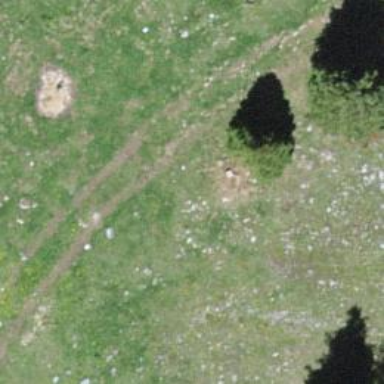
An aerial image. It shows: Needle-leaved tree in its natural environment.